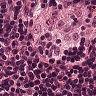
Metastatic tissue present: no